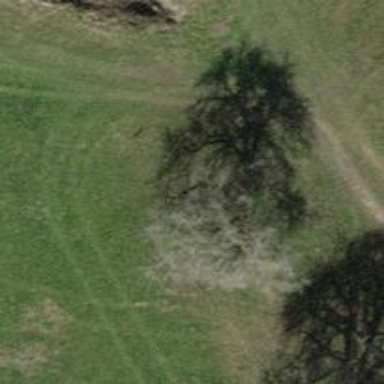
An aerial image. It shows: Single tag "natural: tree."